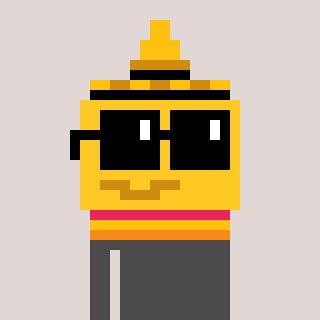
a pixel art character with square black sunglasses, a mustard-shaped head and a grayscale-colored body on a warm background